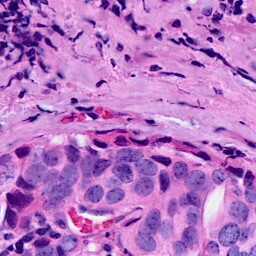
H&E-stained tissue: Breast